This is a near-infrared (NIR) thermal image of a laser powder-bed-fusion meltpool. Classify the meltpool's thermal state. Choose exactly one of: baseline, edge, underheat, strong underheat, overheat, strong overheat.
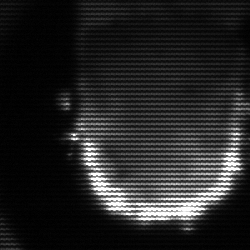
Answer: baseline